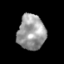
Tissue: skin
Cell type: T cells
Senescence score: 0.2565
Nuclear area (px): 949
Mean DAPI intensity: 155.383